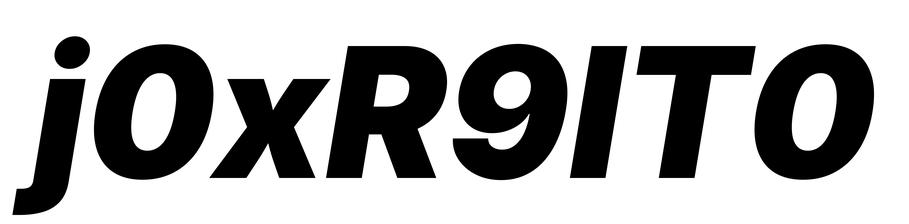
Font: Inter-Italic_Black_Italic